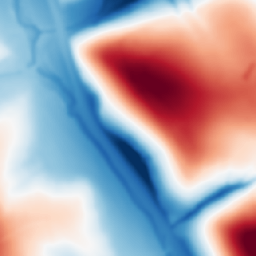
Category: multiscale
Decomposition family: dog_multiscale
Decomposition parameters: sigma_ratio: 2
n_scales: 5
base_sigma: 2
Upsampling method: area
Upsampling parameters: scale: 4
Upsampling scale: 4